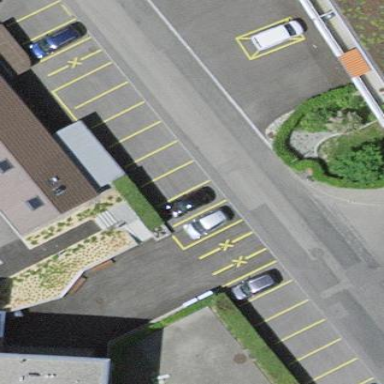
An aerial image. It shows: Street-side parking area with asphalt surface.